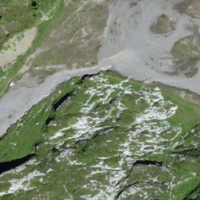
EUNIS habitat code: 26
Species observed at this site:
Astragalus alpinus